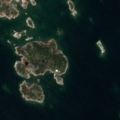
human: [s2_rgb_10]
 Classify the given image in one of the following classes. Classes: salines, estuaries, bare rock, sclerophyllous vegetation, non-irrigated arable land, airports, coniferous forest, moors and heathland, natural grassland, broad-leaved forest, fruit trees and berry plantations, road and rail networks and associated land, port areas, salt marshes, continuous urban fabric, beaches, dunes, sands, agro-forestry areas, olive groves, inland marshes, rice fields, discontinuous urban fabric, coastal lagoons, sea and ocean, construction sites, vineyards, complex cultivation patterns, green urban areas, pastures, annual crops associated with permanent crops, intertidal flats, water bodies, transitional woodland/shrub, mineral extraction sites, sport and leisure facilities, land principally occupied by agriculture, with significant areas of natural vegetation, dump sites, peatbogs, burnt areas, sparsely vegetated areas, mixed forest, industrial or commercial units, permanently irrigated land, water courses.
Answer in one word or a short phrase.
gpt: mixed forest, sea and ocean